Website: apple
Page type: payment
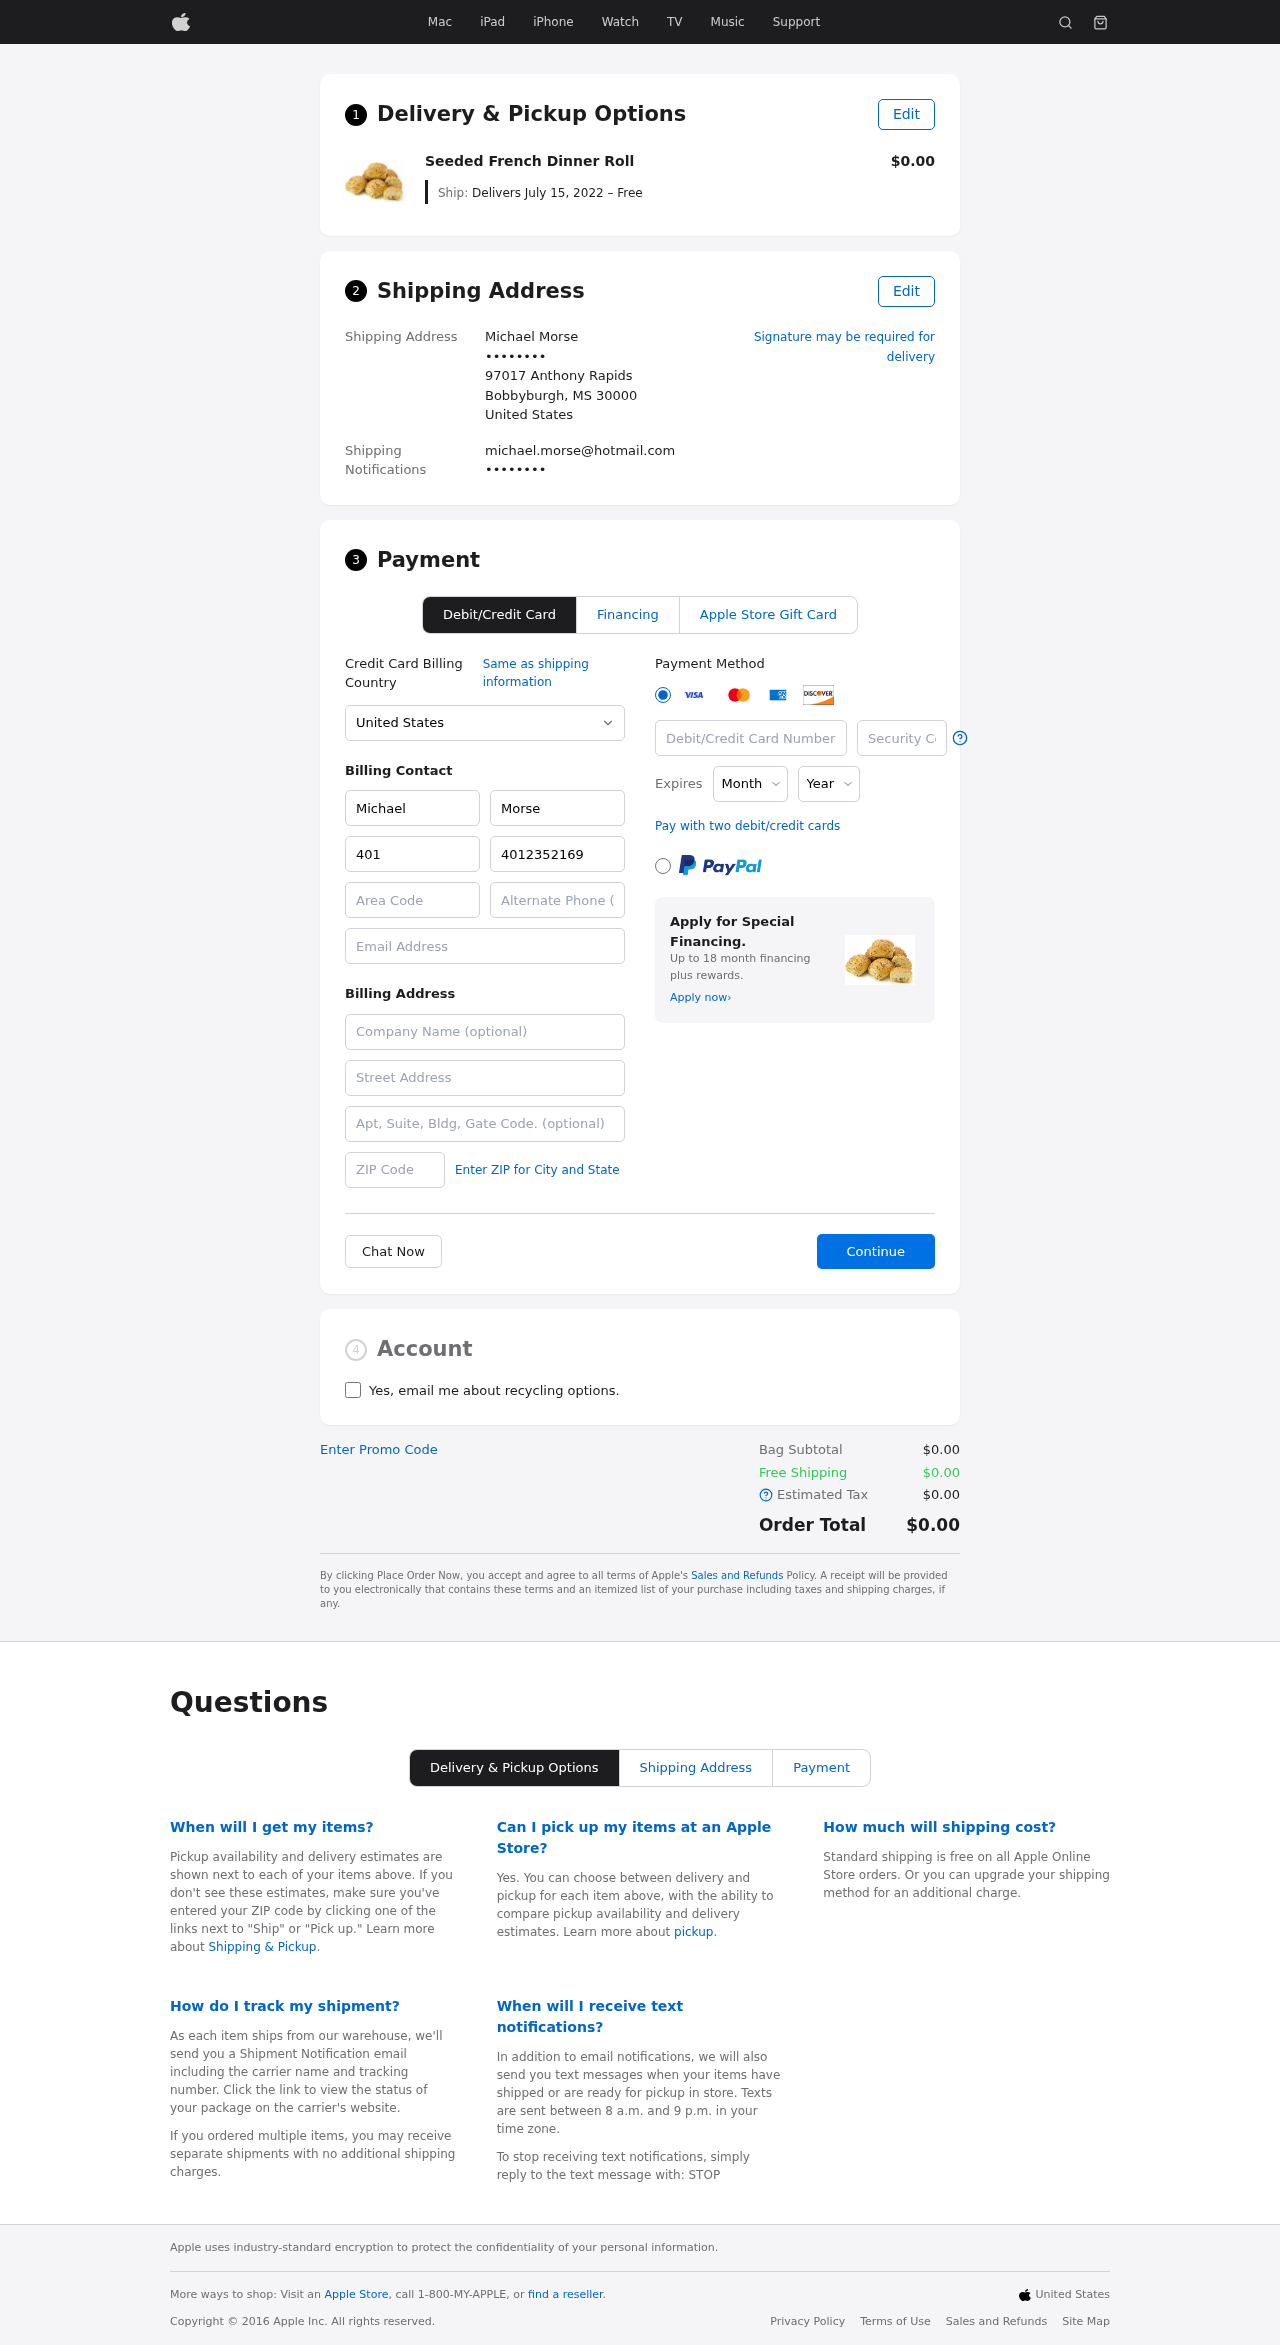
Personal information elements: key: PII_CARD_CVV
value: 2368
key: PII_CARD_EXPIRY_MONTH
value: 09
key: PII_CARD_EXPIRY_YEAR
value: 30
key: PII_CARD_NUMBER
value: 3787 8509 7787 915
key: PII_CITY_STATE_ZIP
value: Bobbyburgh, MS 30000
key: PII_COMPANY
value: Griffith and Sons
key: PII_COUNTRY
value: United States
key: PII_EMAIL
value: michael.morse@hotmail.com
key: PII_EMAIL2
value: michael.morse@hotmail.com
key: PII_FIRSTNAME
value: Michael
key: PII_FULLNAME
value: Michael Morse
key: PII_LASTNAME
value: Morse
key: PII_PHONE3
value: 4012352169
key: PII_PHONE_AREA
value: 401
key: PII_POSTCODE2
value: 16684
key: PII_SECURITY_CODE
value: VU07
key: PII_STREET
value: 97017 Anthony Rapids
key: PII_STREET2
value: Apt. 436
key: PII_PHONE
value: ••••••••
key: PII_PHONE2
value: ••••••••
Product elements: key: PRODUCT1_NAME
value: Seeded French Dinner Roll
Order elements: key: ORDER_DELIVERY_DATE
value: Delivers July 15, 2022 – Free
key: ORDER_SUBTOTAL
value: $0.00
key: ORDER_SHIPPING_COST
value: $0.00
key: ORDER_TAX
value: $0.00
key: ORDER_TOTAL
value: $0.00